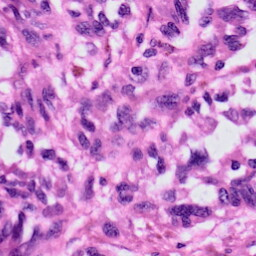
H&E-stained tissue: Skin